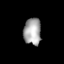
Tissue: lung
Cell type: Endothelial cells
Senescence score: 0.2113
Nuclear area (px): 458
Mean DAPI intensity: 165.177